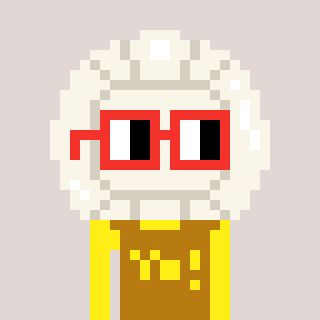
a pixel art character with square red glasses, a volleyball-shaped head and a gold-colored body on a warm background